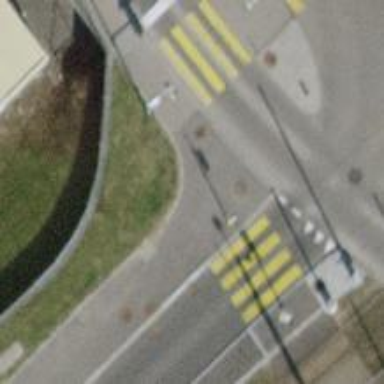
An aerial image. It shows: Sidewalk.